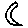
Label: moon